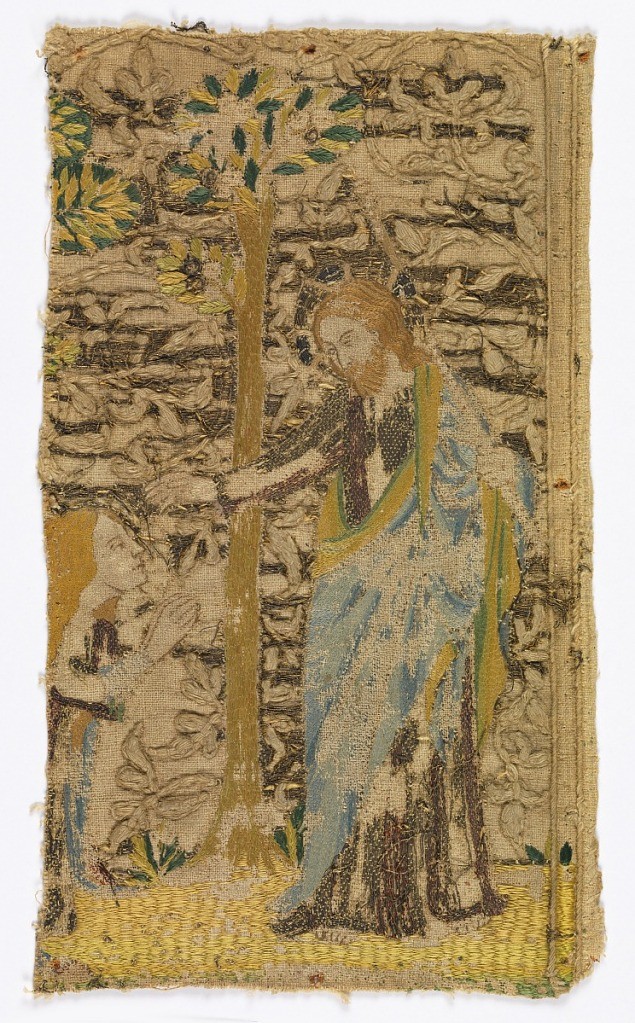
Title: Fragment
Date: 14th century
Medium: cotton, linen, silk and metal Technique: embroidered; satin, split stitch, couching on metallic thread
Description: Fragment of a pictorial embroidery, "Noli Me Tangere." Christ appearing to Mary Magdalen in Garden. Before a tree, Christ with hand outstretched to Magdalen, kneeling at left. Hair and beard of Christ in red-gold silk, his robe of gold, now tarnished, mantle blue. Magdalen's head in profile, red-gold hair, robe indicated by remains of gold and blue silk. Background and tree have been worked in couched gold over heavy cotton stitches in high relief.